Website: ulta-beauty
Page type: gifting
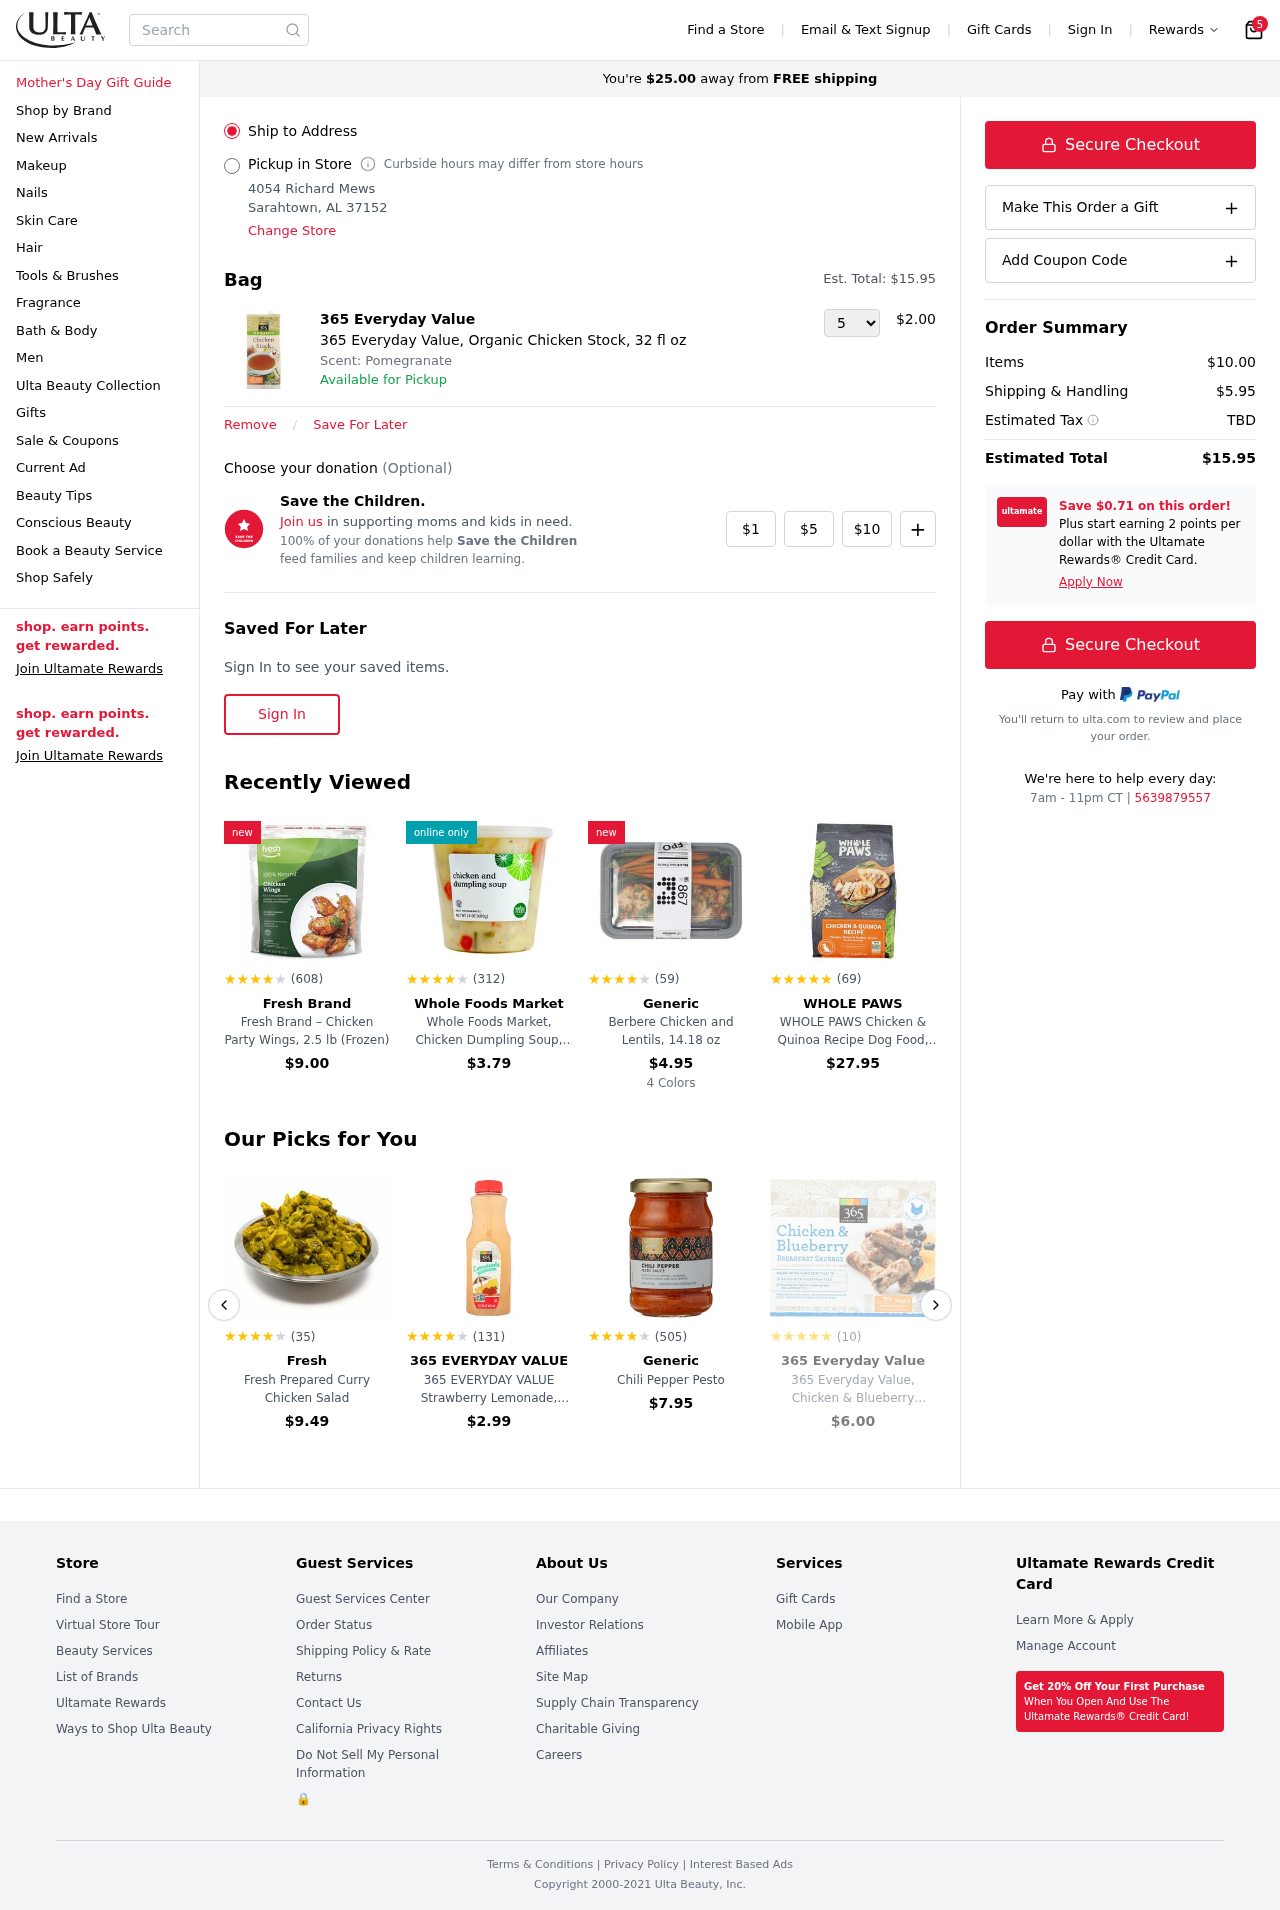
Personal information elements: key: PII_LOCATION1_CITY_STATE_ZIP
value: Sarahtown, AL 37152
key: PII_LOCATION1_STREET
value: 4054 Richard Mews
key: PII_PHONE
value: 5639879557
Product elements: key: PRODUCT1_BRAND
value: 365 Everyday Value
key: PRODUCT1_NAME
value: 365 Everyday Value, Organic Chicken Stock, 32 fl oz
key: PRODUCT1_PRICE
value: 2
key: PRODUCT1_QUANTITY
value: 5
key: PRODUCT2_BRAND
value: Fresh Brand
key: PRODUCT2_NAME
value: Fresh Brand – Chicken Party Wings, 2.5 lb (Frozen)
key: PRODUCT2_NUM_RATINGS
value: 608
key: PRODUCT2_PRICE
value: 9
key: PRODUCT2_RATING
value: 4
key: PRODUCT3_BRAND
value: Whole Foods Market
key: PRODUCT3_NAME
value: Whole Foods Market, Chicken Dumpling Soup, 24 Ounce
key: PRODUCT3_NUM_RATINGS
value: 312
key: PRODUCT3_PRICE
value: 3.79
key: PRODUCT3_RATING
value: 4.3
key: PRODUCT4_BRAND
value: Generic
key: PRODUCT4_NAME
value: Berbere Chicken and Lentils, 14.18 oz
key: PRODUCT4_NUM_RATINGS
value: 59
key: PRODUCT4_PRICE
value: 4.95
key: PRODUCT4_RATING
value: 4.4
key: PRODUCT5_BRAND
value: WHOLE PAWS
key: PRODUCT5_NAME
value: WHOLE PAWS Chicken & Quinoa Recipe Dog Food, 64 OZ
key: PRODUCT5_NUM_RATINGS
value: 69
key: PRODUCT5_PRICE
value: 27.95
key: PRODUCT5_RATING
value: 4.5
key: PRODUCT6_BRAND
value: Fresh
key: PRODUCT6_NAME
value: Fresh Prepared Curry Chicken Salad
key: PRODUCT6_NUM_RATINGS
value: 35
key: PRODUCT6_PRICE
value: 9.49
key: PRODUCT6_RATING
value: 4.3
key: PRODUCT7_BRAND
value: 365 EVERYDAY VALUE
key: PRODUCT7_NAME
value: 365 EVERYDAY VALUE Strawberry Lemonade, 15.2 FZ
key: PRODUCT7_NUM_RATINGS
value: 131
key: PRODUCT7_PRICE
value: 2.99
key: PRODUCT7_RATING
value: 4.2
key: PRODUCT8_BRAND
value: Generic
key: PRODUCT8_NAME
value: Chili Pepper Pesto
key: PRODUCT8_NUM_RATINGS
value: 505
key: PRODUCT8_PRICE
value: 7.95
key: PRODUCT8_RATING
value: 3.8
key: PRODUCT9_BRAND
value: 365 Everyday Value
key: PRODUCT9_NAME
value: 365 Everyday Value, Chicken & Blueberry Breakfast Sausage, 10 ct, (Frozen)
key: PRODUCT9_NUM_RATINGS
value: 10
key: PRODUCT9_PRICE
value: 6
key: PRODUCT9_RATING
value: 4.7
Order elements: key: ORDER_NUM_ITEMS
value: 5
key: AMOUNT_TO_FREE_SHIPPING
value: $25.00
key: ORDER_TOTAL
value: $15.95
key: ORDER_SUBTOTAL
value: $10.00
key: ORDER_SHIPPING_COST
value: $5.95
Search elements: key: HEADER_SEARCH
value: Search